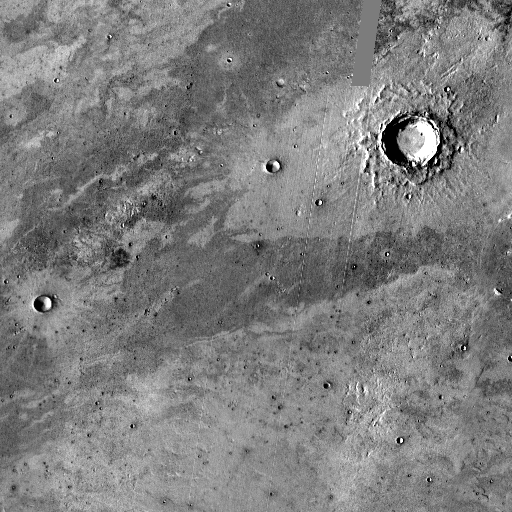
Crater classes present: Background, Other, Layered